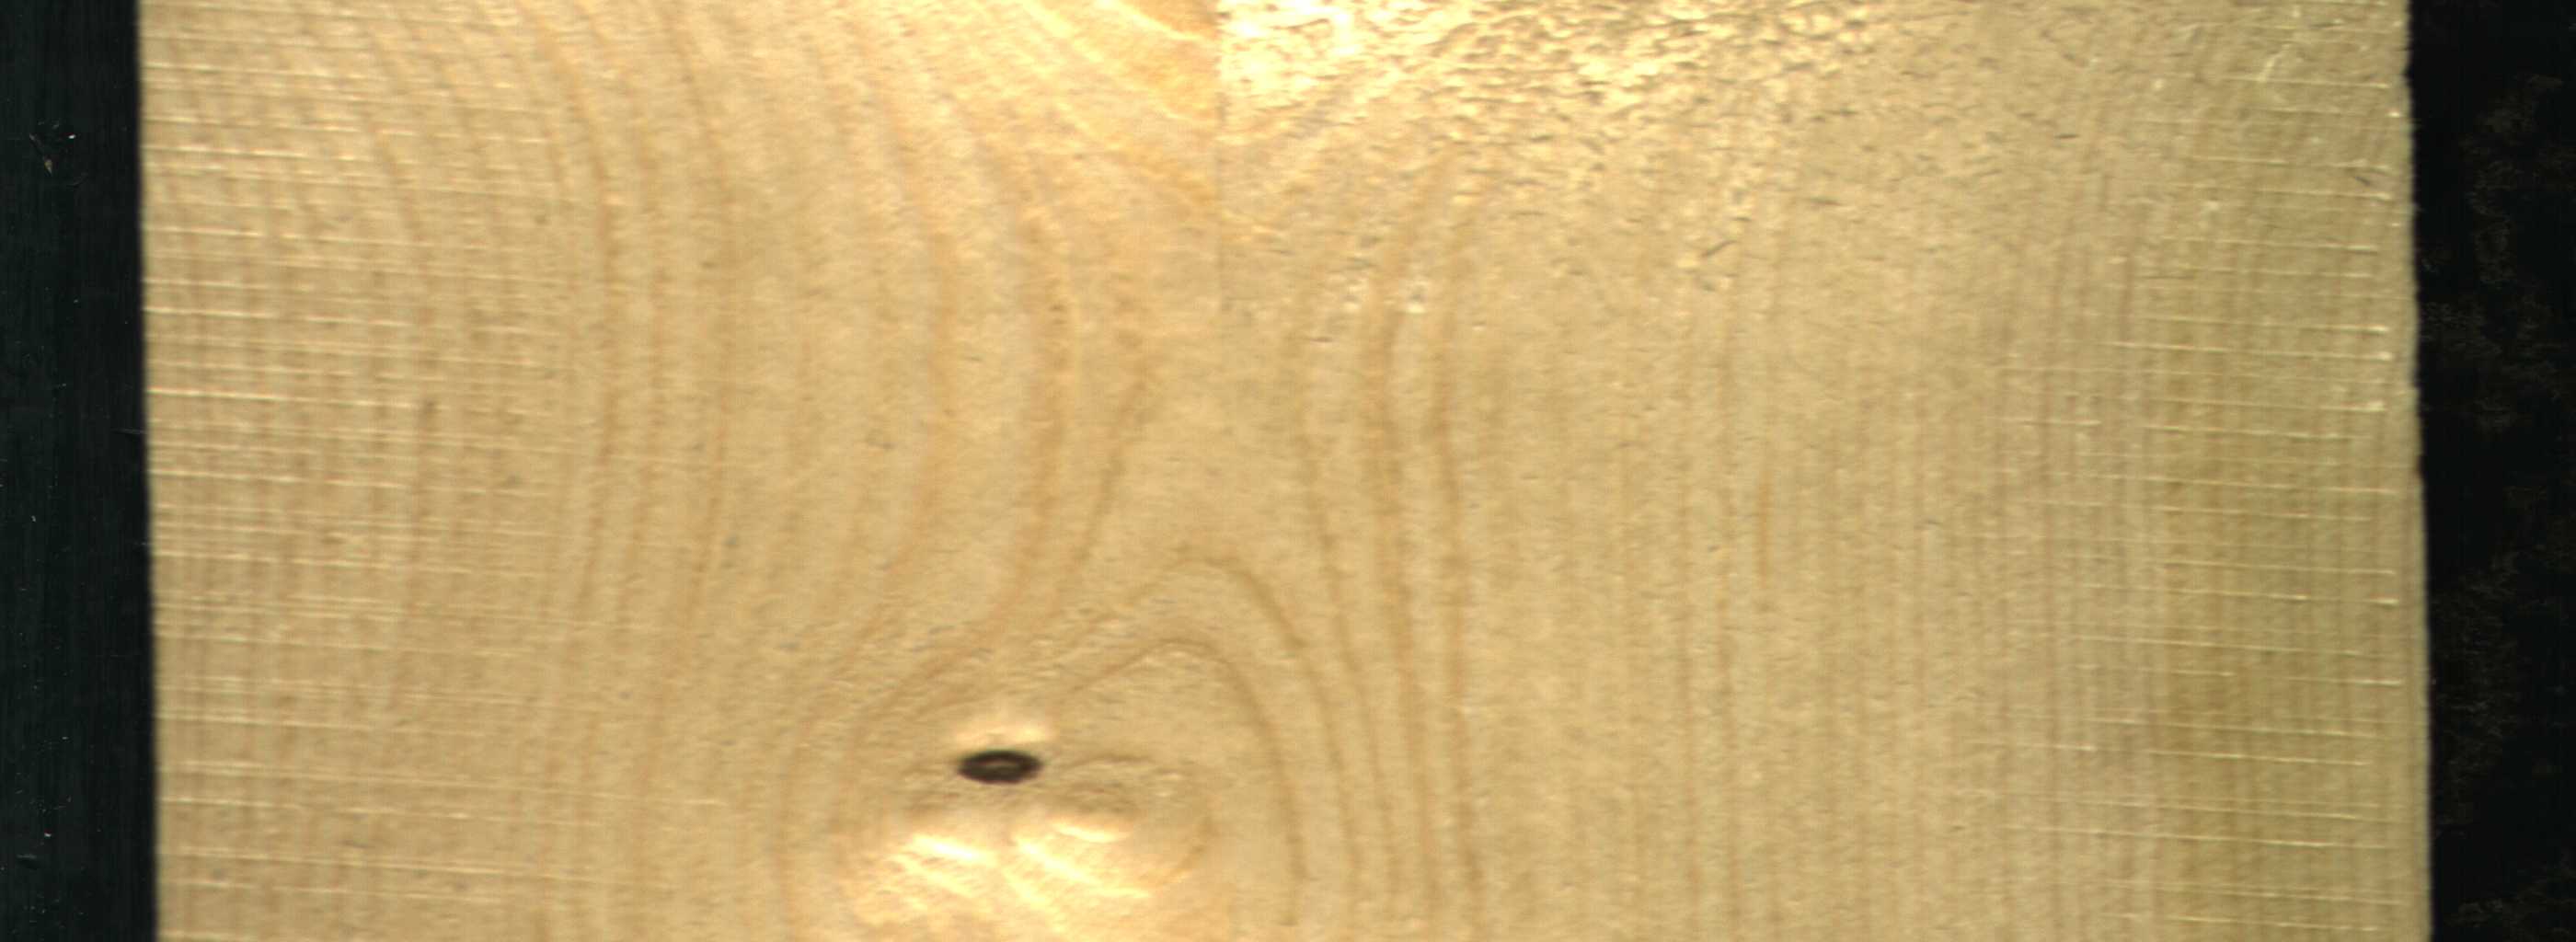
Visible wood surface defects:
Dead_Knot